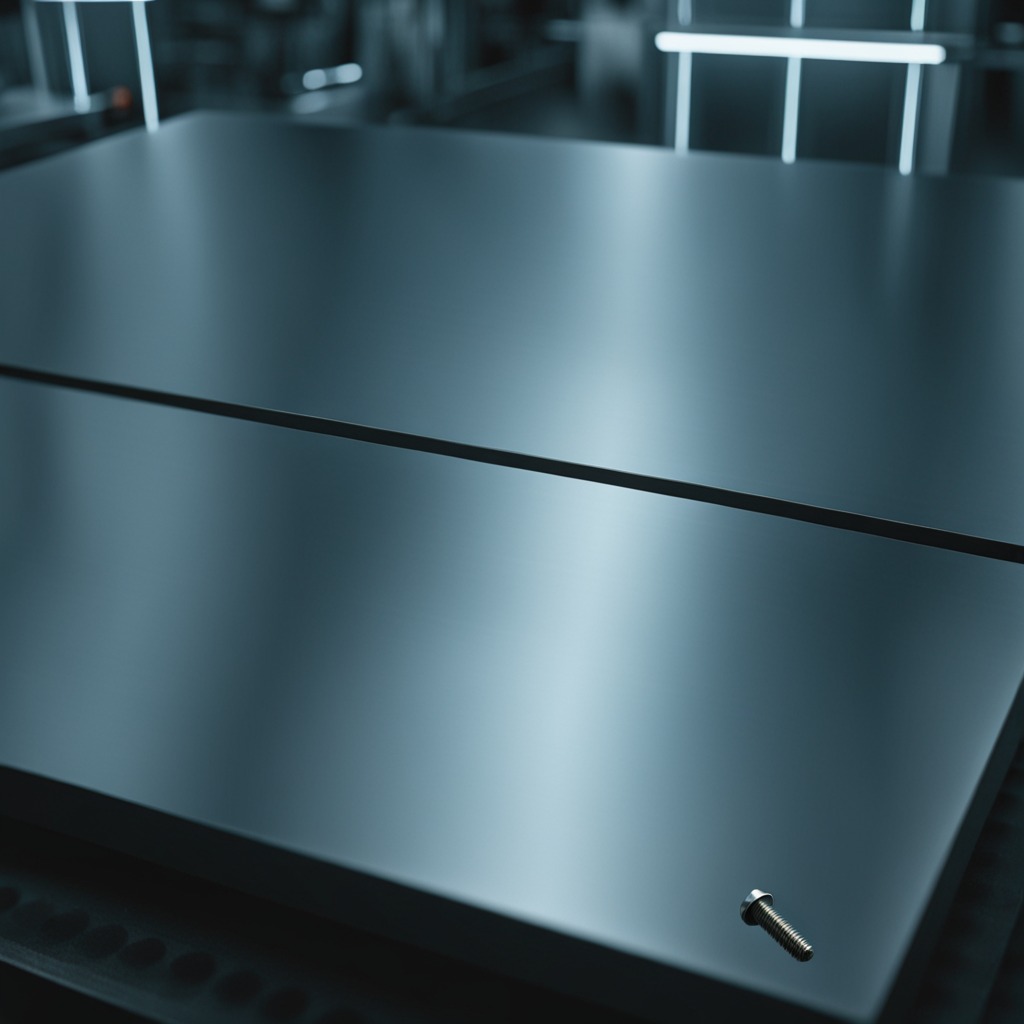
A metal screw is lying on a metal table in a machine shop under fluorescent lights.